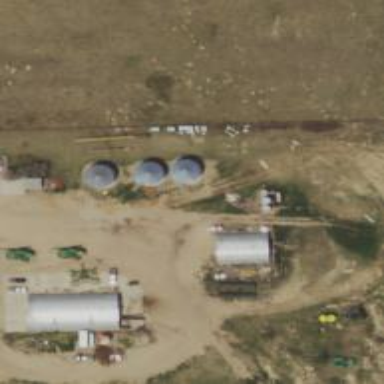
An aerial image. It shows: Silo.